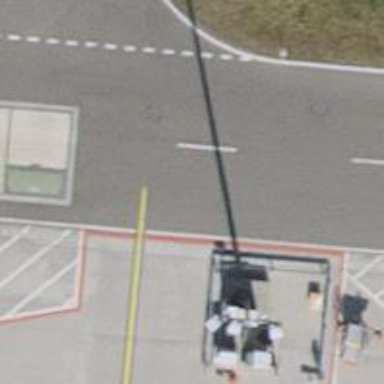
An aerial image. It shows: Airport parking position.